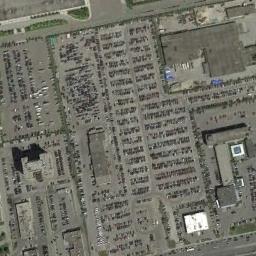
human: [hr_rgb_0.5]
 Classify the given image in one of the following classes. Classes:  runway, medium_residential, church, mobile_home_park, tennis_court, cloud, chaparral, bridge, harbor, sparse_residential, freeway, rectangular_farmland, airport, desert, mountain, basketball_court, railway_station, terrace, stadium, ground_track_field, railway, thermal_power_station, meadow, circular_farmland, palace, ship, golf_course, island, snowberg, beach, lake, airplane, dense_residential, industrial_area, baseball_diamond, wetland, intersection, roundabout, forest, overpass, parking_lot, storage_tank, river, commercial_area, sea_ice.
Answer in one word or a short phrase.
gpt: parking_lot